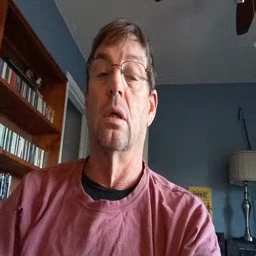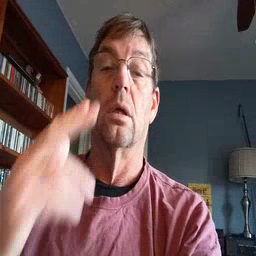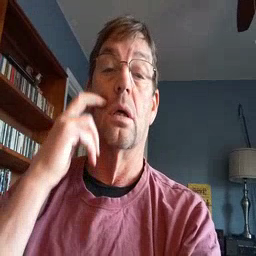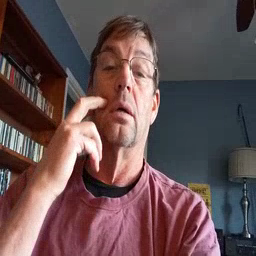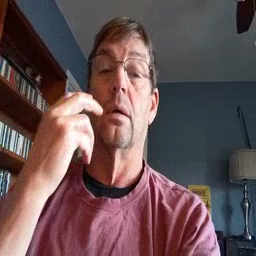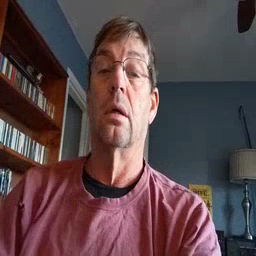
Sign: gum